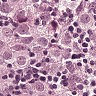
Metastatic tissue present: yes